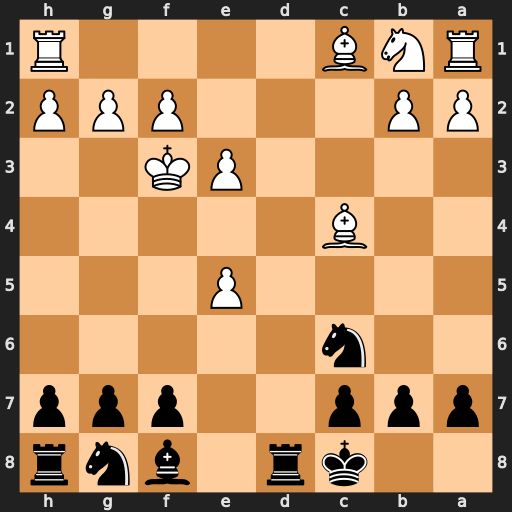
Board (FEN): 2kr1bnr/ppp2ppp/2n5/4P3/2B5/4PK2/PP3PPP/RNB4R
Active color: b
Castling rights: -
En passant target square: -
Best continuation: Nxe5+ Ke2 Nxc4